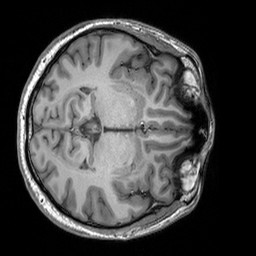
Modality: T1w
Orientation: axial
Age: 31
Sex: male
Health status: healthy
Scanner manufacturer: siemens
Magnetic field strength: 3 T
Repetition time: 2.3 s
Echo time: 0.00303 s